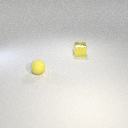
small yellow metal cube to the right of small yellow rubber sphere